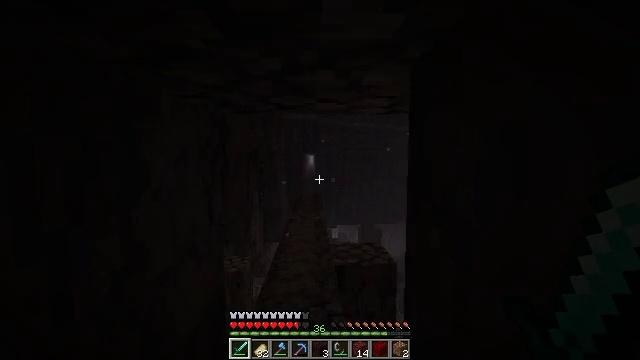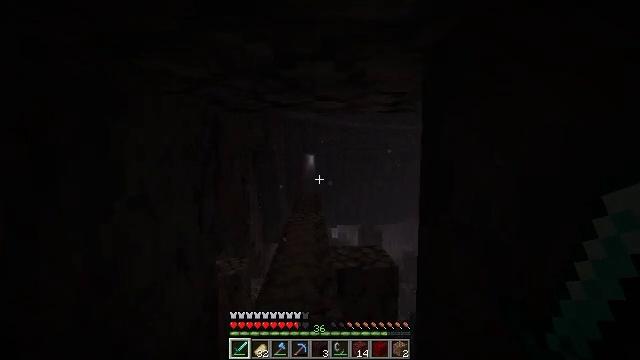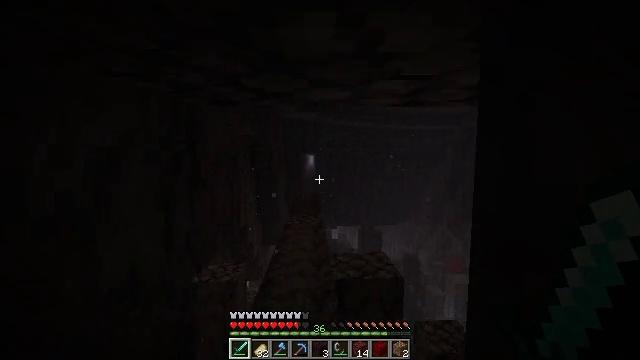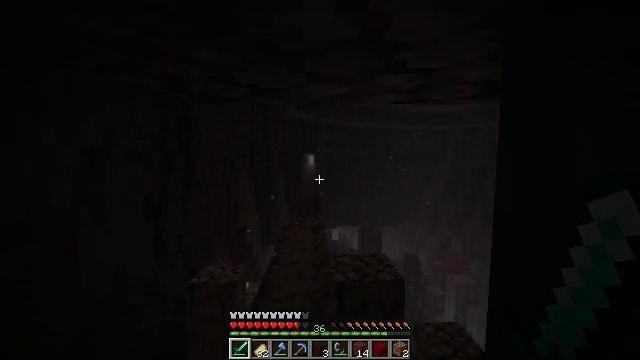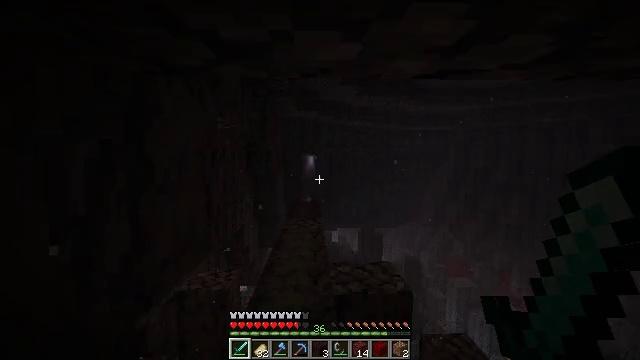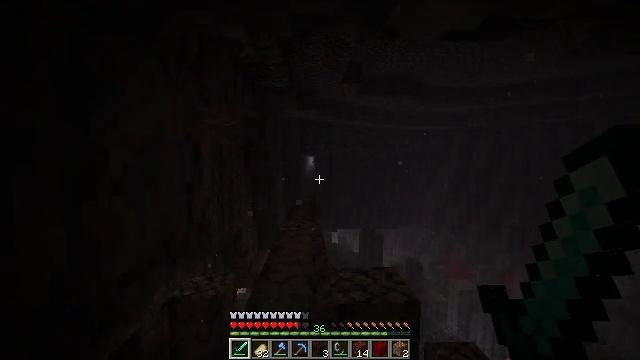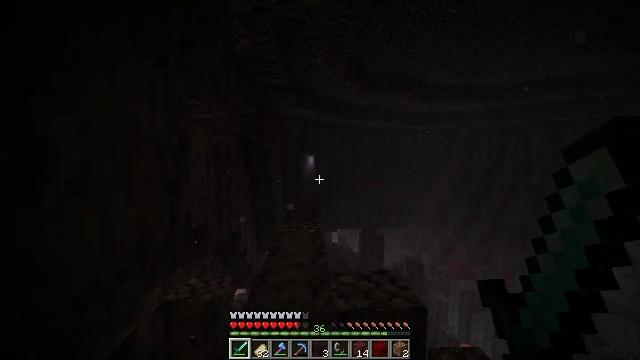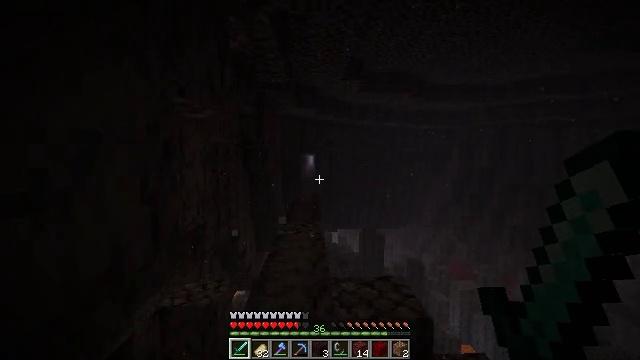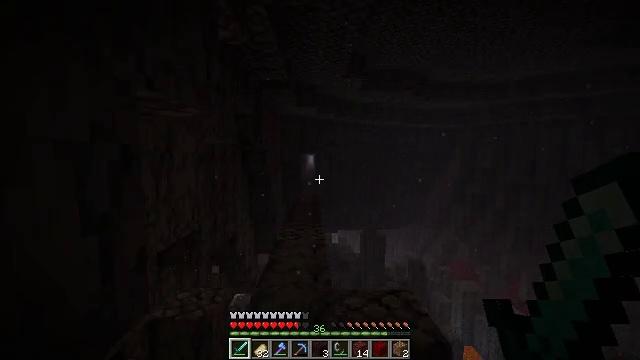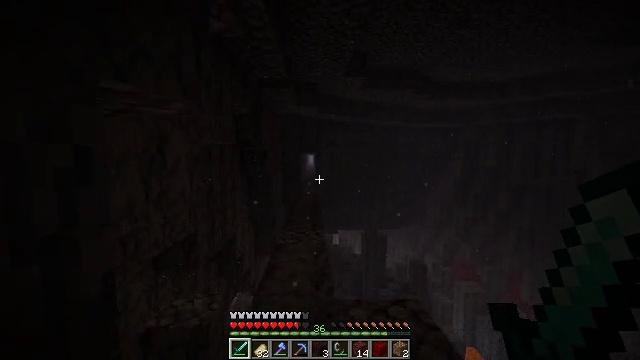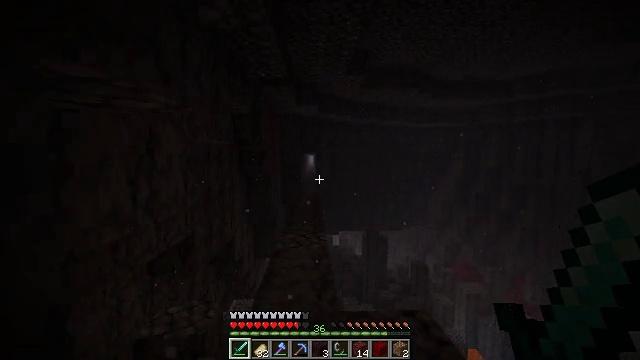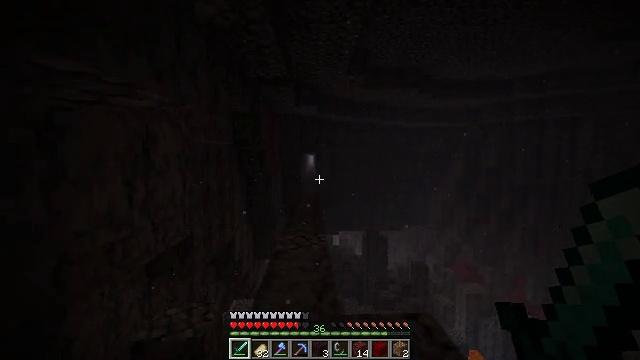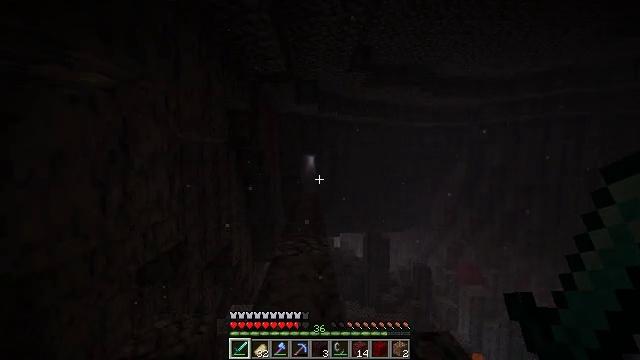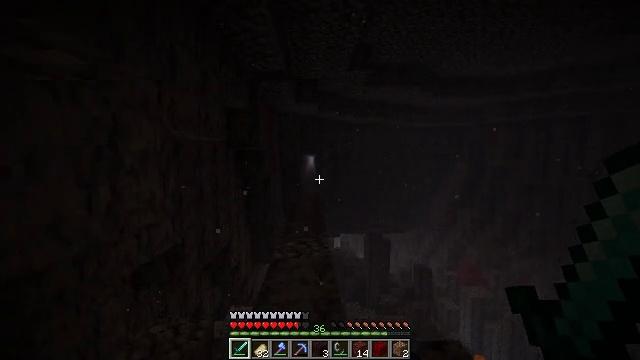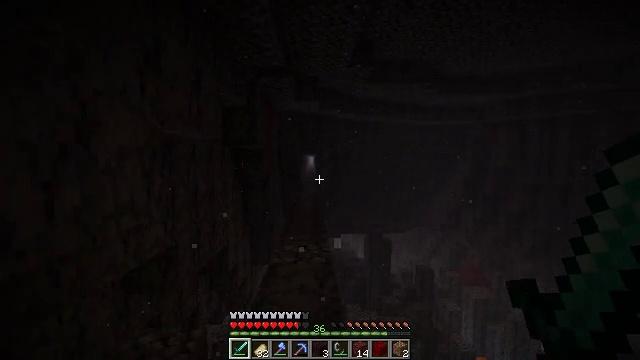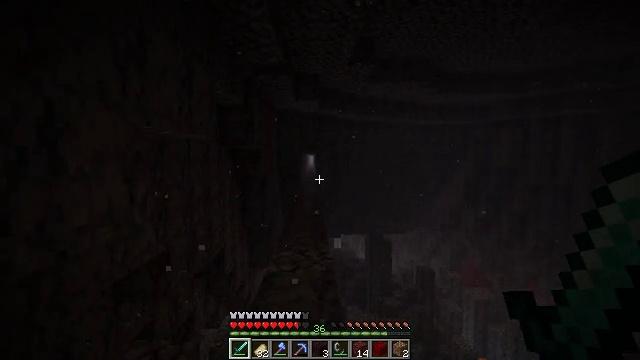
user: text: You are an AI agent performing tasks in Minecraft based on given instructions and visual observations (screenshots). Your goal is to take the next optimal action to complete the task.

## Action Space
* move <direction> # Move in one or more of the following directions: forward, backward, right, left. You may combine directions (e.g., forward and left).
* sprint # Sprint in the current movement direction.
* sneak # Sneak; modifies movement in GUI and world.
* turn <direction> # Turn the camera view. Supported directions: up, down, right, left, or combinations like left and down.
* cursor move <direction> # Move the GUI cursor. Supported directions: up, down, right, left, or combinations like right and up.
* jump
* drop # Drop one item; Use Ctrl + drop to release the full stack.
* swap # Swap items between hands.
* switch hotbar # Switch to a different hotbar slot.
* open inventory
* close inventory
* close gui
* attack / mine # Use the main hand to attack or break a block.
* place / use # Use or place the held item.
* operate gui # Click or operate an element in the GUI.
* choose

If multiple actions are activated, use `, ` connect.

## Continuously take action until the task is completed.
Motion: motion action
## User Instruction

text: Use the crafting table to craft a brewing stand.
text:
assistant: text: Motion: move forward
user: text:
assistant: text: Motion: move forward
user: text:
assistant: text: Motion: move forward
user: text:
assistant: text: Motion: move forward
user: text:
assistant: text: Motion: move forward
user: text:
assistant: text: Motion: move forward
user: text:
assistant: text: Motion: move forward
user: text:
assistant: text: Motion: move forward
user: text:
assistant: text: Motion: move forward
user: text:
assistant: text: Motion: move forward
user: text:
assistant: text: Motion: move forward
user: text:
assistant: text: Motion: move forward
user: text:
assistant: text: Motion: move forward
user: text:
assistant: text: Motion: move forward
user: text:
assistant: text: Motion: move forward
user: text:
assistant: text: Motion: move forward
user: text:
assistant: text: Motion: move forward
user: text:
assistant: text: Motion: move forward
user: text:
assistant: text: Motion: move forward
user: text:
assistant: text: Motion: move forward
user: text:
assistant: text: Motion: move forward
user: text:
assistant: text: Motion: move forward
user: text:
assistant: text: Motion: move forward
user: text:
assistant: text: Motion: move forward
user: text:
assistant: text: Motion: move forward
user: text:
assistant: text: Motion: move forward
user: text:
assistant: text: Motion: move forward
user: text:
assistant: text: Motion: move forward
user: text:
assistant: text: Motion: move forward
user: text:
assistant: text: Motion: move forward